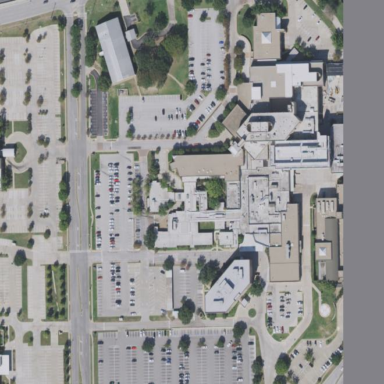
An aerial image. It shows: Healthcare facility identified as hospital.